Question: I am new to JqGrid, trying to achieve below functionality. I tried looking for a demo to open a pop up, but no luck. Please let me know if there are any demo's out there that I can refer to.
I Have a JqGrid as shown in the below image. I just added "Notes" column using below code
'''
{
name: 'Notes',
width: 60,
sortable: false, resizable: false,
search: false,
formatter: function() {
return "<span id='notes' class='ui-icon ui-icon-document' style='margin-left: 20px;'></span>";
}
},
'''
When Notes icon is clicked, I want to open a pop-up to add some notes, the pop up should include a TextArea, Save and Cancel buttons to save Notes.

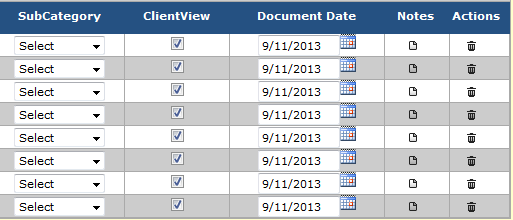
Answer: You can return a button instead of the span element and have a function bound onClick event.
For example :
'''
{
name: 'Notes',
width: 60,
sortable: false, resizable: false,
search: false,
formatter: function() {
return "<button onclick='OpenDialog()' style='margin-left:12px'>Pop Up Dlg</button>";
}
},
'''
and then the function you need to call
'''
function OpenDialog(){
//Assuming you have Jquery Dialog already set. (http://jqueryui.com/dialog/)
$("#myDialogBox").dialog("open");
}
'''